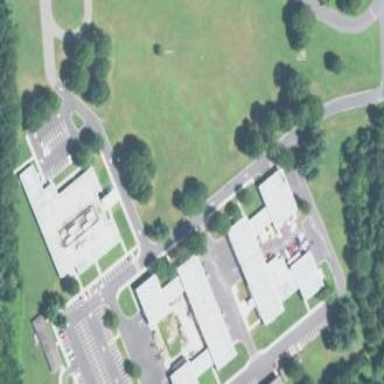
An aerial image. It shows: College.